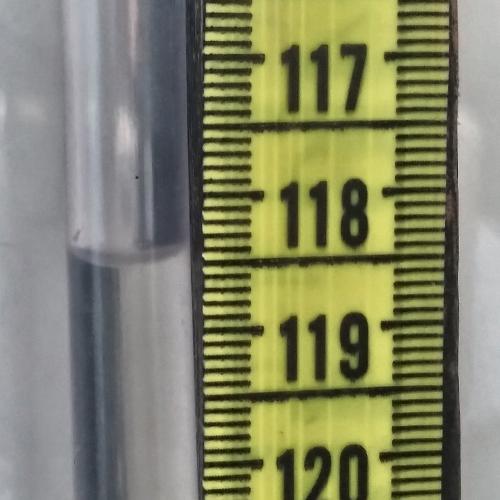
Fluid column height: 118.4 cm